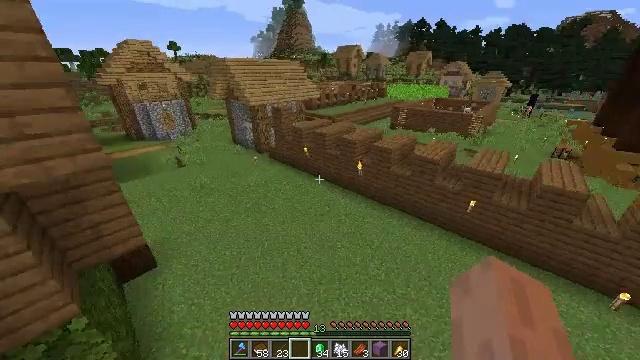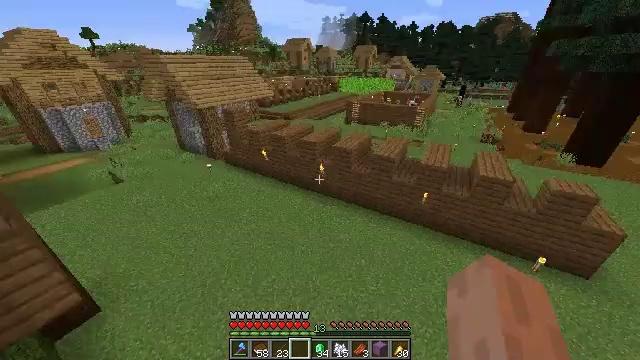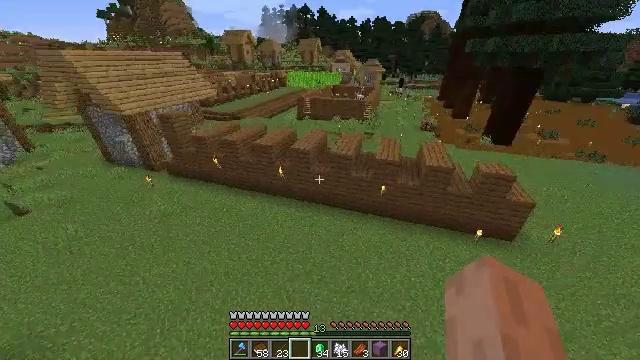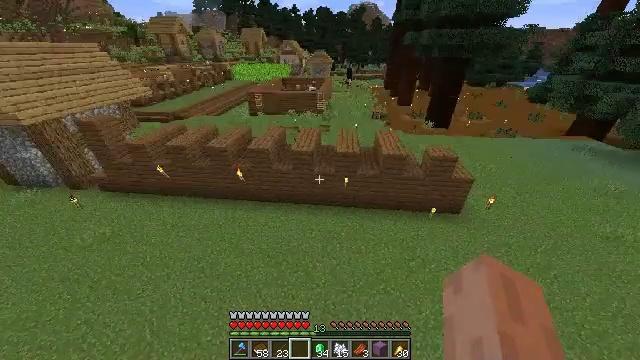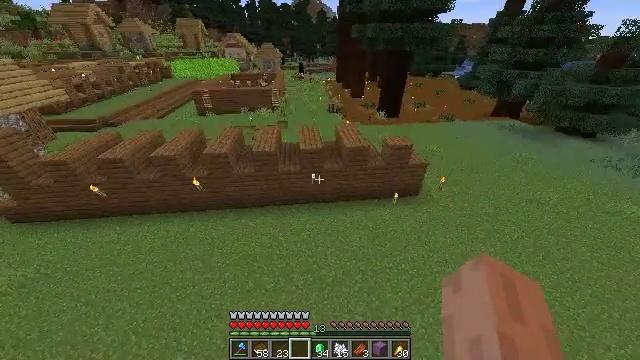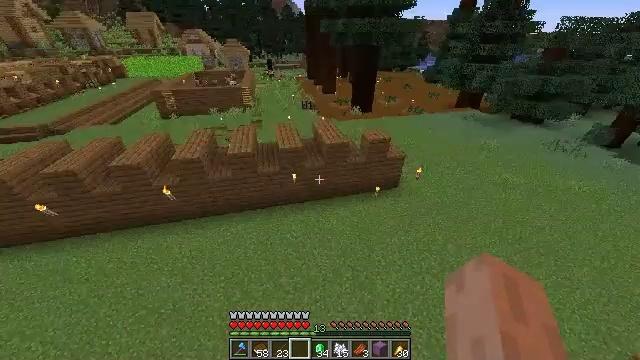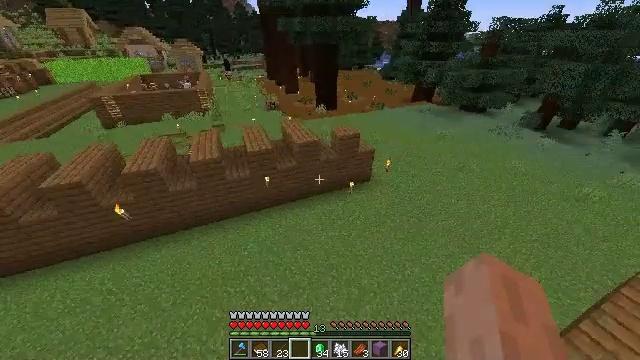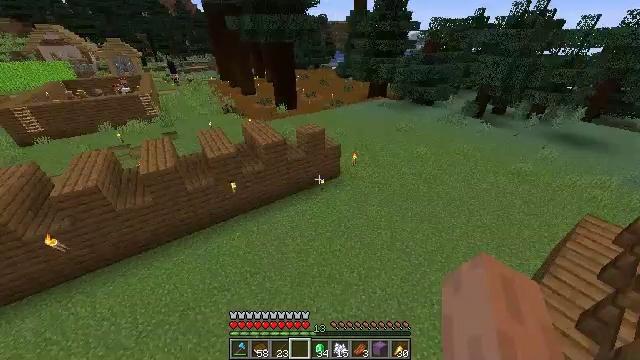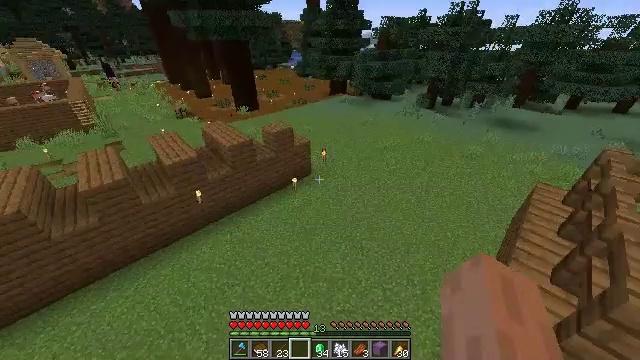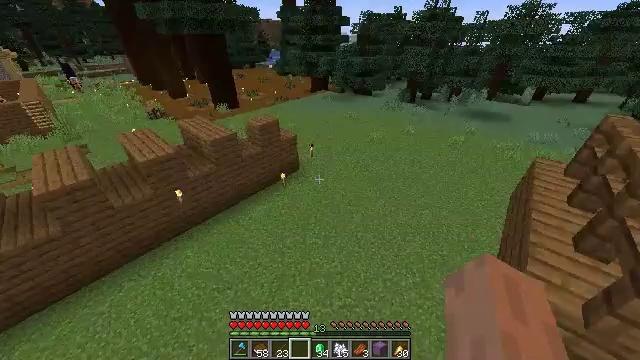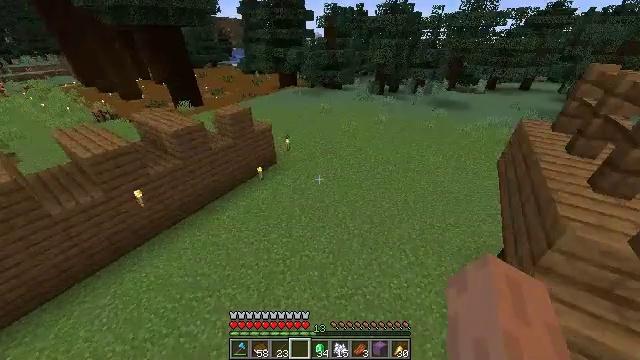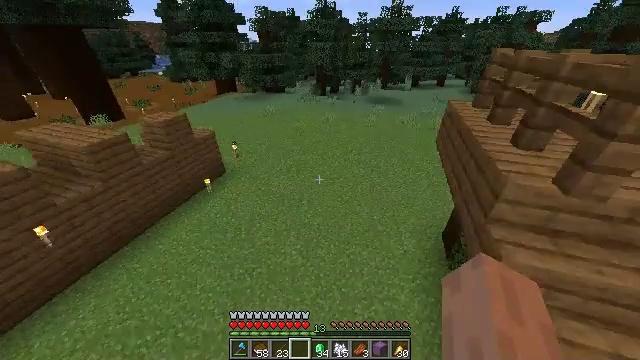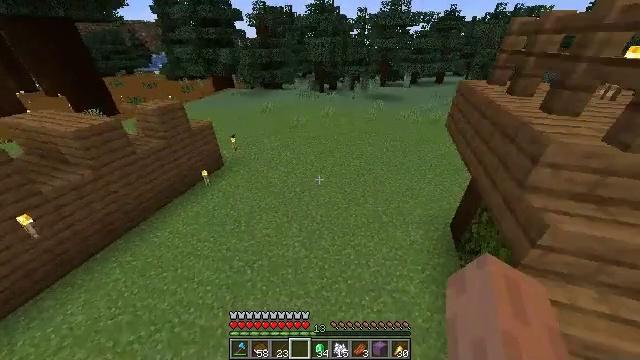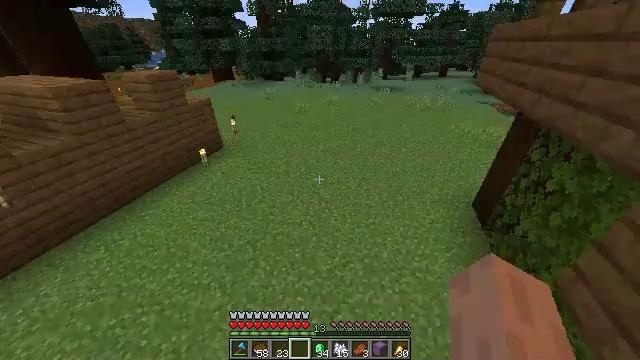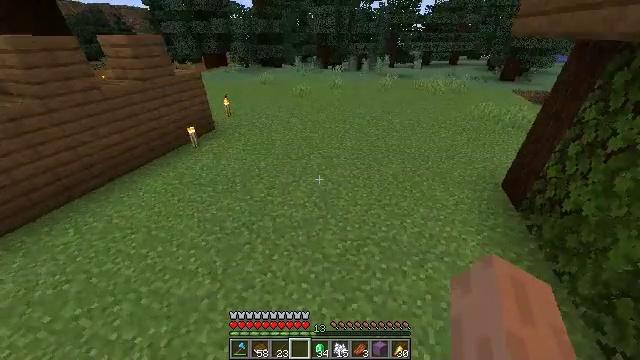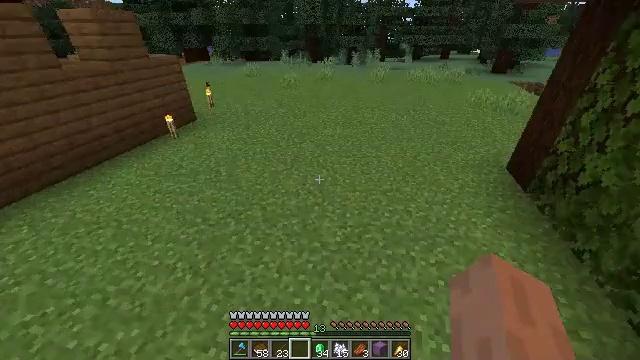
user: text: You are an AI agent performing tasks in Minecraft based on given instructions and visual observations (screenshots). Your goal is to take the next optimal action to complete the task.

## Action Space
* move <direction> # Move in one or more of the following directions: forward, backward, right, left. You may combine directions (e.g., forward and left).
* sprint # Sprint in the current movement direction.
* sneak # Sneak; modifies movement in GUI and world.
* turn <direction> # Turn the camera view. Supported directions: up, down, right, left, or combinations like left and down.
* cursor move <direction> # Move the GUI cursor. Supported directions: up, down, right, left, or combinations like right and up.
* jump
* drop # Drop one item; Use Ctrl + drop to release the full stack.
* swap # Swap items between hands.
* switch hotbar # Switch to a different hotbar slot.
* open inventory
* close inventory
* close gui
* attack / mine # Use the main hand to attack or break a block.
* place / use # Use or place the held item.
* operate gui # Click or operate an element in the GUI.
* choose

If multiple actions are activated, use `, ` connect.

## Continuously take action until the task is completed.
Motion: motion action
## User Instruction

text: Enchant a book to create an enchanted book.
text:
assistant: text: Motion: move forward, sprint, turn right and down, jump
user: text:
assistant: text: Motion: move forward, sprint, turn right and down, jump
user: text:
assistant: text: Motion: move forward, sprint, turn right and down, jump
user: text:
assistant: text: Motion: move forward, sprint, turn right and down, jump
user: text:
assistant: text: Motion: move forward, sprint, turn right, jump
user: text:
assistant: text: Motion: move forward, sprint, turn right, jump
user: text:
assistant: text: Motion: move forward, sprint, turn right
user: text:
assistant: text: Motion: move forward, sprint, turn right
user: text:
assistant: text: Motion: move forward, sprint, turn right
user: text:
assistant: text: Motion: move forward, sprint, turn right
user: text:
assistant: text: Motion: move forward, sprint, turn right and up
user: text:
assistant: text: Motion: move forward, sprint
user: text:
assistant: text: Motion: no_op
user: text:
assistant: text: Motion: no_op
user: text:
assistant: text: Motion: turn right
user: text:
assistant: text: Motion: turn right and up
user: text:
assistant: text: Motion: turn right and up
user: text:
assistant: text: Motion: turn right and up
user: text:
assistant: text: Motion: turn right and up
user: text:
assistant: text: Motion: turn right
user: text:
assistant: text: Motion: no_op
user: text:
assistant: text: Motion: no_op
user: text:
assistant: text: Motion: no_op
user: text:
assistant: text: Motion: turn right and up
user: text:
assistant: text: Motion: turn right and up
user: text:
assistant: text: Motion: turn right and up
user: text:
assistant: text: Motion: turn right and up
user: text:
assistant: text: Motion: turn right
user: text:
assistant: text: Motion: turn right
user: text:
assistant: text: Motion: turn right